Aerial crown-view tile of a tropical tree (Barro Colorado Island, Panama), acquired 20240611:
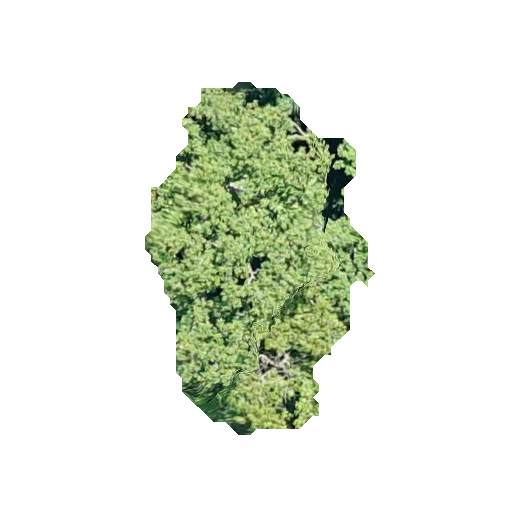
Species: Hieronyma alchorneoides
GBIF accepted scientific name: Hieronyma alchorneoides
Crown area: 85.556 m²